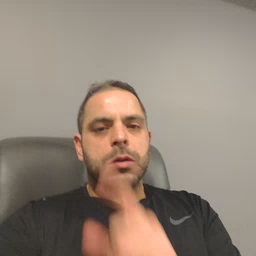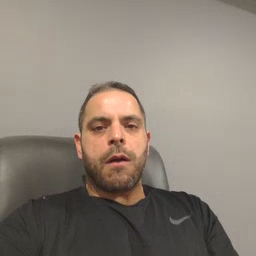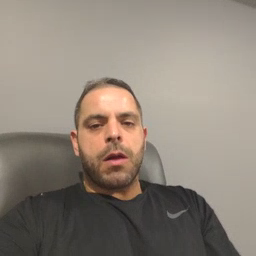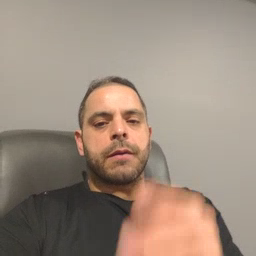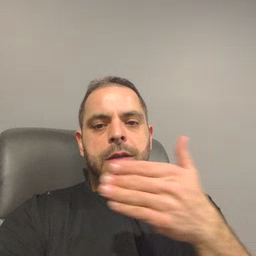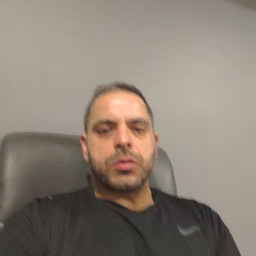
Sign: fish